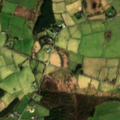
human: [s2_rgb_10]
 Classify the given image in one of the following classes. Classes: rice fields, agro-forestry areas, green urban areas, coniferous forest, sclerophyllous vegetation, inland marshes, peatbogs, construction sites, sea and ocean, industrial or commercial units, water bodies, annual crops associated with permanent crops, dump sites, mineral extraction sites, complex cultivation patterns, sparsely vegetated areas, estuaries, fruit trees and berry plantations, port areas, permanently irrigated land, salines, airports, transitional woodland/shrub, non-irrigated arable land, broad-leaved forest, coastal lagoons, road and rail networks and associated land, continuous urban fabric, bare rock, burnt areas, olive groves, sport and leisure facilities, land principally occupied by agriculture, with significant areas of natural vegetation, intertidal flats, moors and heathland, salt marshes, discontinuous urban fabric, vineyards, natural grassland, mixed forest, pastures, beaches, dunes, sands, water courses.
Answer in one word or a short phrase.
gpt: pastures, mixed forest